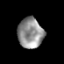
Tissue: prostate
Cell type: T cells
Senescence score: 0.3513
Nuclear area (px): 761
Mean DAPI intensity: 143.53